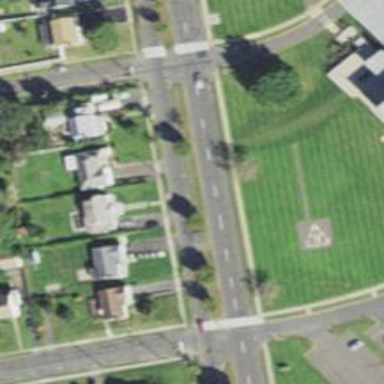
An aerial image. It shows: Unmarked crossing on the road.